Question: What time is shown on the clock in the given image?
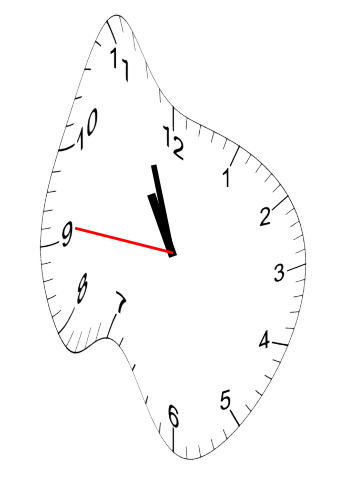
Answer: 10:56:46